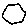
Label: hexagon